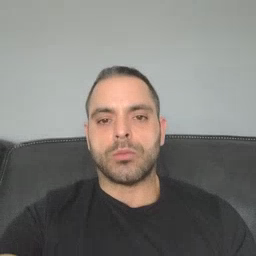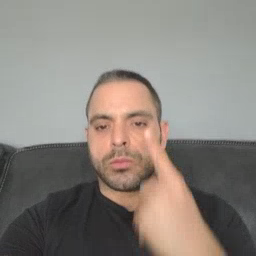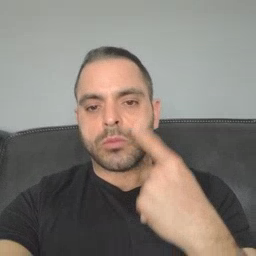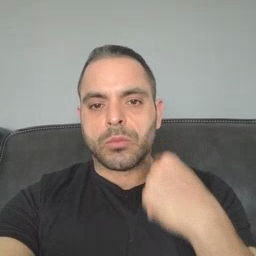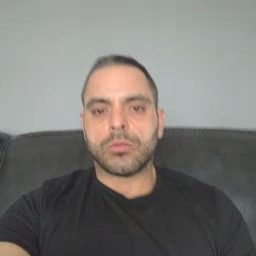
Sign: cry